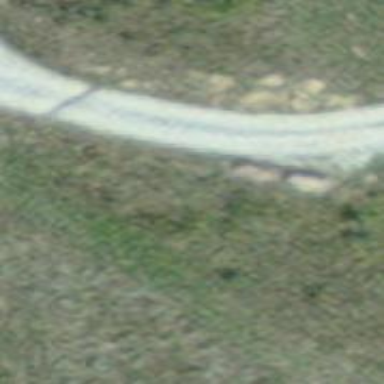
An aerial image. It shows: Bench.